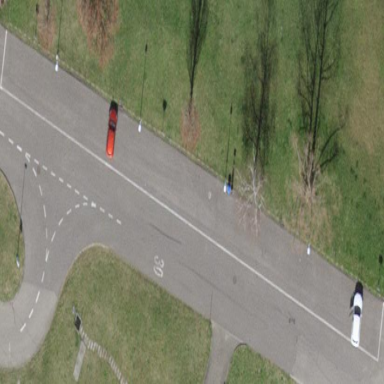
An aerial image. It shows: Parking lane for vehicles.